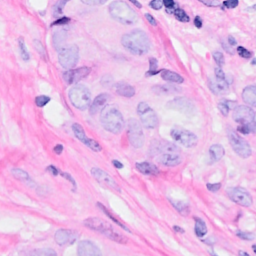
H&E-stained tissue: Breast